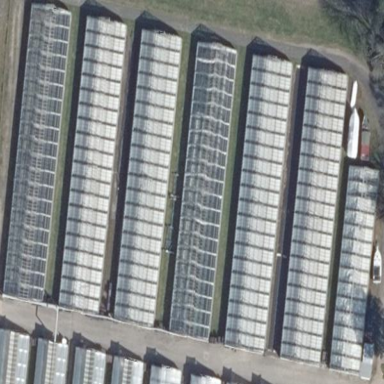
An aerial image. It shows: Greenhouse.